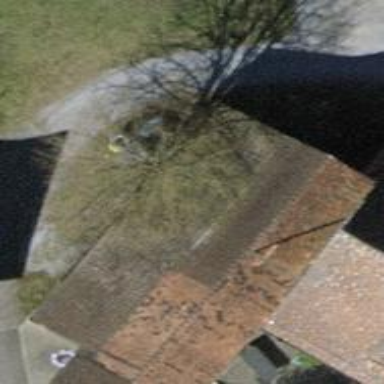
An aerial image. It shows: Shed building.